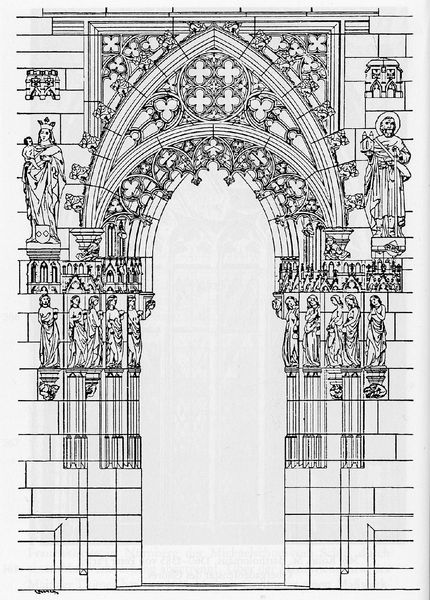
Titel: Nürnberg, St. Sebald
Standort: Nürnberg (EU - D - B)
Schlagwörter: mann, schwarz, zeichnung, ornament, architektur, stein, gotik, kreis, bogen, fassade, grafik, linien, figuren, symmetrie, tor, eingang, symmetrisch, entwurf, schema, portal, wappen, skulpturen, kreuze, statuen, gotisch, spitzbogen, heilige, ornamentik, maria, madonna, kleeblatt, maßwerk, tympanon, vierpass, heiligenfiguren, muttergottes, schematisiert